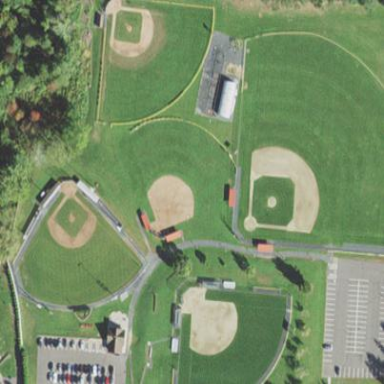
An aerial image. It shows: Baseball pitch for leisure land.